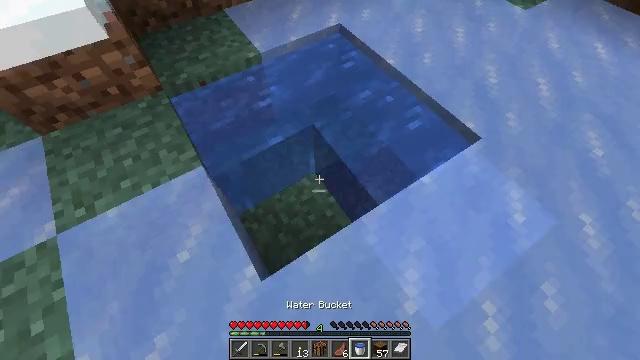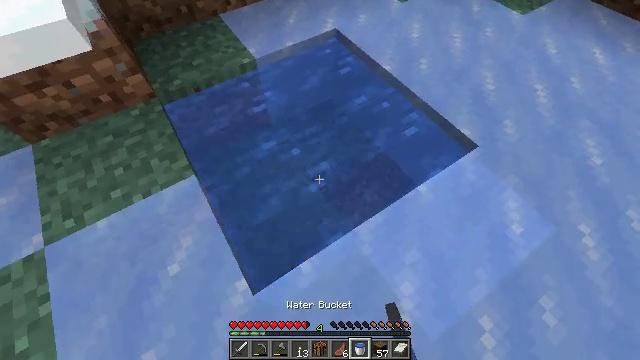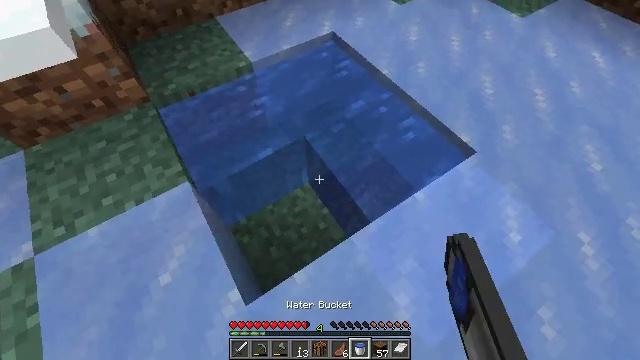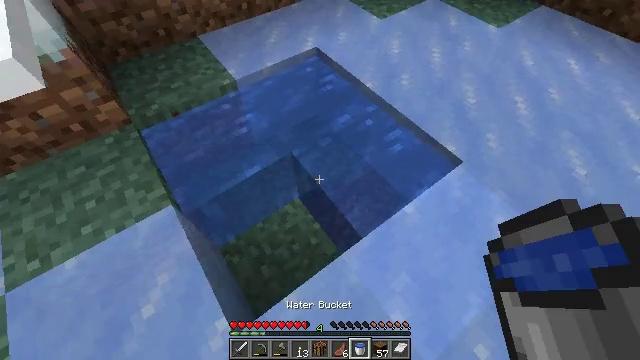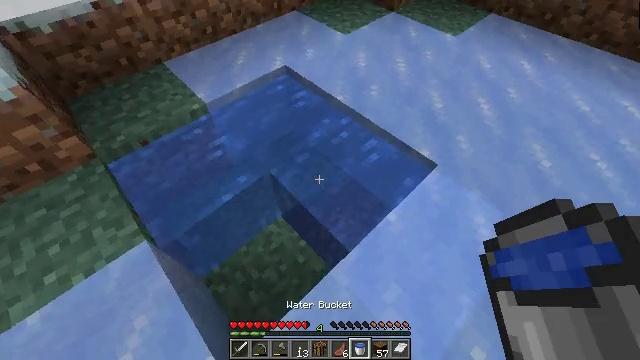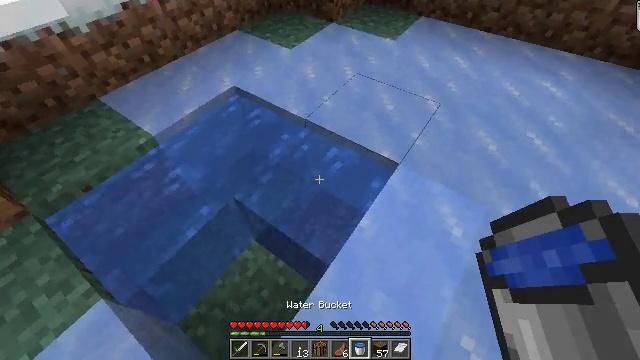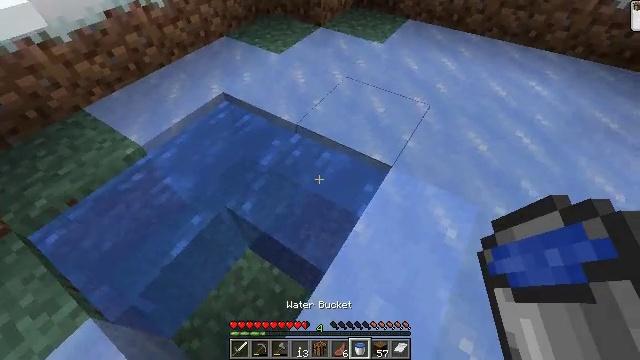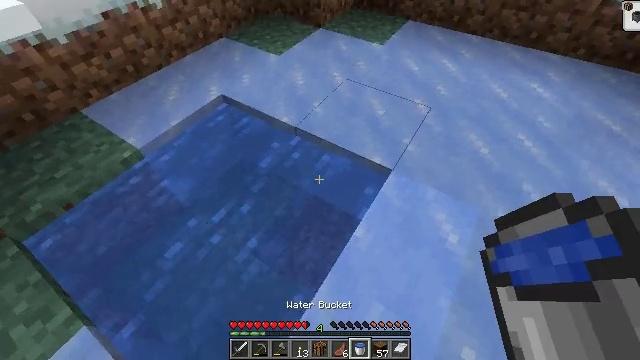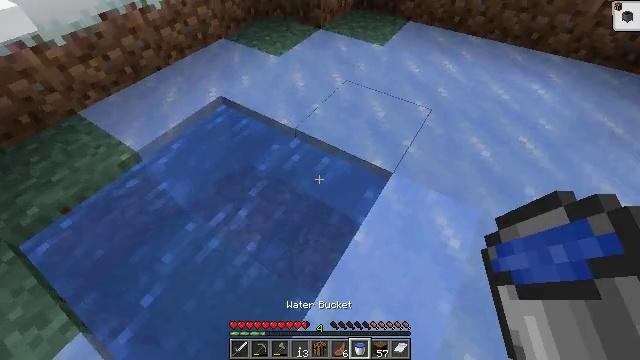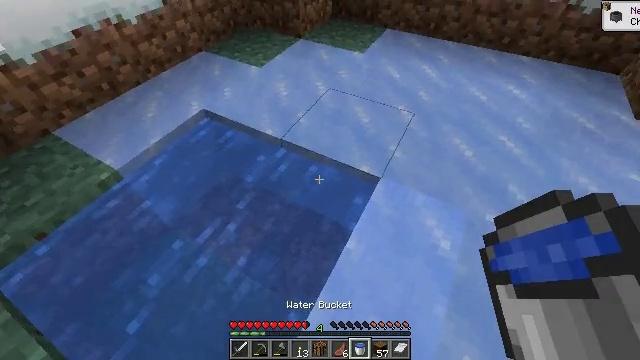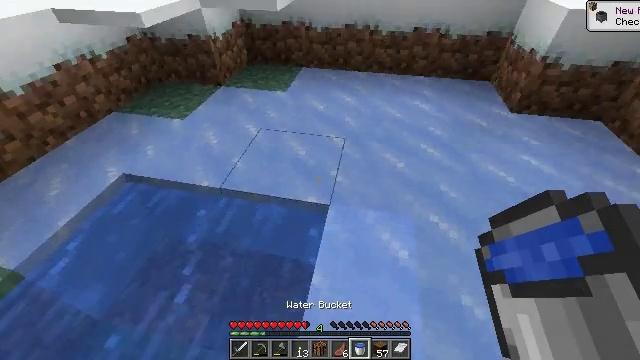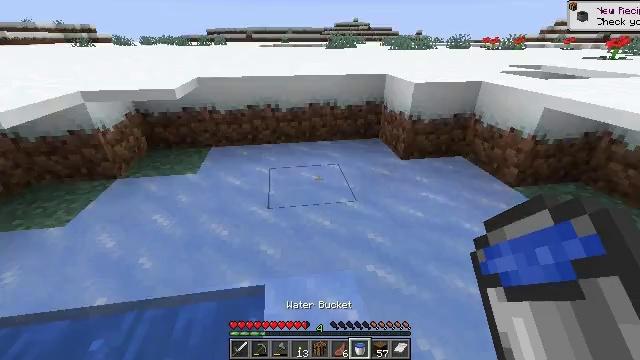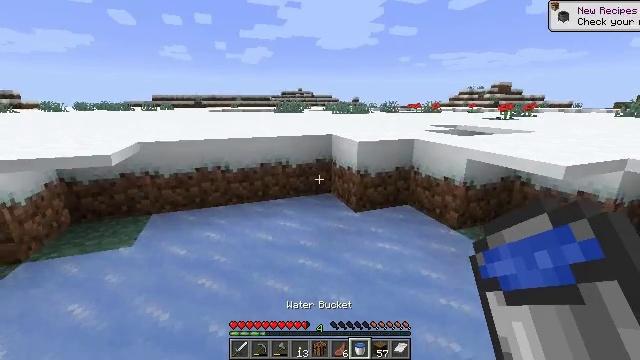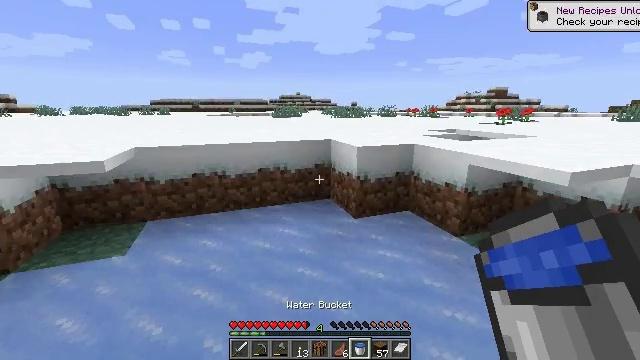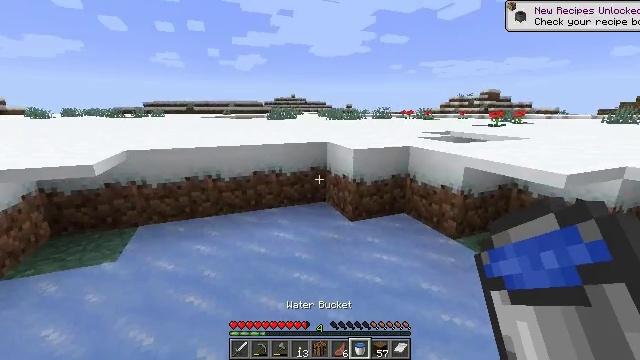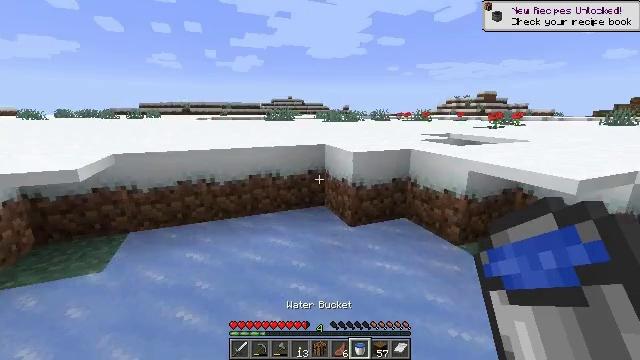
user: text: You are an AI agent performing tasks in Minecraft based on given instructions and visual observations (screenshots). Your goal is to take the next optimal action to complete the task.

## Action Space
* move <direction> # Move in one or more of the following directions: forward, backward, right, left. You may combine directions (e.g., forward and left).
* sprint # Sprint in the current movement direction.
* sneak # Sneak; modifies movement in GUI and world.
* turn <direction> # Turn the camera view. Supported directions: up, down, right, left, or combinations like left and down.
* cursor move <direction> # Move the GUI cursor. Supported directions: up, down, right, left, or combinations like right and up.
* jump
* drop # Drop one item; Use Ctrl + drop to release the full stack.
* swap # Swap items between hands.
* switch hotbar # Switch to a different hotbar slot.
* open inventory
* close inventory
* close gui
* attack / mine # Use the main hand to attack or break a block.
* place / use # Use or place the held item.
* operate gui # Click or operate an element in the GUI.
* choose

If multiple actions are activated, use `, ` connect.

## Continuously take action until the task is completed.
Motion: motion action
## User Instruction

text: Mine the ice block.
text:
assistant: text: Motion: no_op
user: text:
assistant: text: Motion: no_op
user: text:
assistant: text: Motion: turn right and up
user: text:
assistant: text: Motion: turn right and up
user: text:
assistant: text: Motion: turn right and up
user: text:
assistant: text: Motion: turn right
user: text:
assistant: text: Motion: no_op
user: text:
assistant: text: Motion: no_op
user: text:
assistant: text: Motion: turn right and up
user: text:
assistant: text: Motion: turn right and up
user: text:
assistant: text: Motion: move forward, turn right and up
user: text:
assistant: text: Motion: move forward, turn right and up
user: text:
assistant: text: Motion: move forward
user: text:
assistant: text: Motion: move forward, turn right
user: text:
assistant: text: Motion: move forward
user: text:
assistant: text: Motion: move forward
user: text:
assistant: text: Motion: move forward
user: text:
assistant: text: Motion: move forward
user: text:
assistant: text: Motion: move forward
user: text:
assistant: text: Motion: move forward
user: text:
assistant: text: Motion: move forward
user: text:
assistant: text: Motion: move forward, turn left
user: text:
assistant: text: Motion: move forward, turn left
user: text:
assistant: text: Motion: move forward
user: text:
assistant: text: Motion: move forward
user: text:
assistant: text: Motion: move forward, sprint, turn down
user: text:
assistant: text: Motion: move forward, sprint, turn right and down
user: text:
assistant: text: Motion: move forward, sprint, turn down
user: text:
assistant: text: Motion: move forward, sprint
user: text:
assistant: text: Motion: move forward, sprint